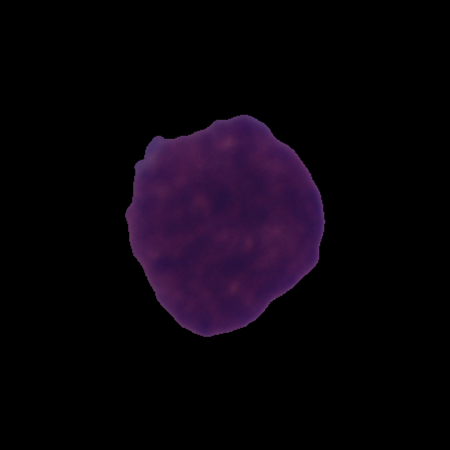
Label: cancer